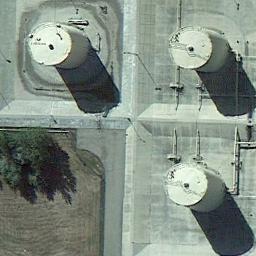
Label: storage_tank